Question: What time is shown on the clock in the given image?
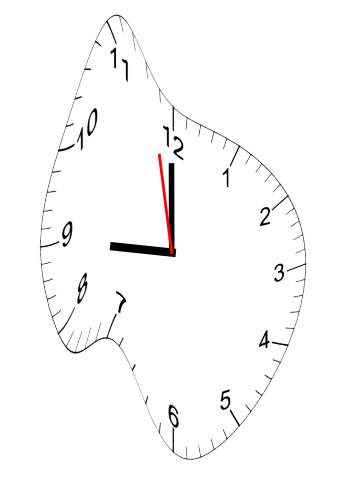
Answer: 08:59:58